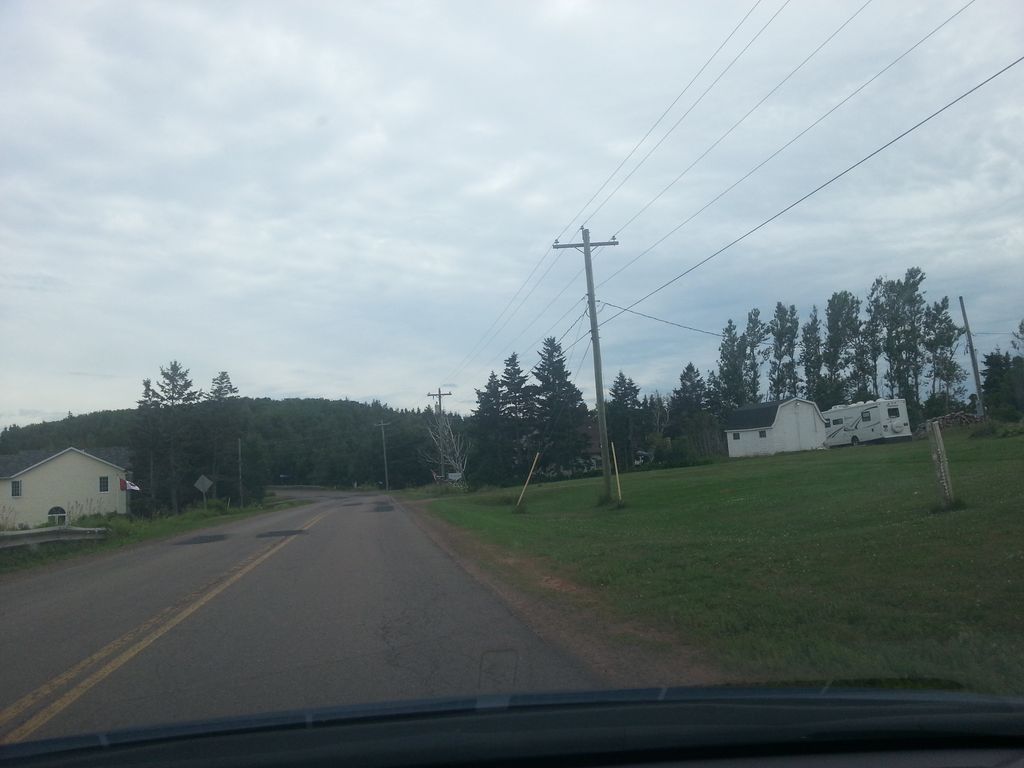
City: charlottetown